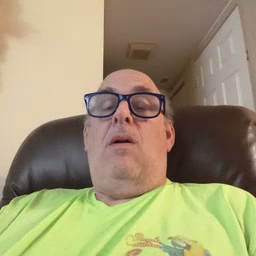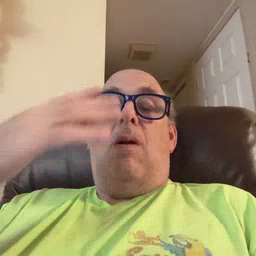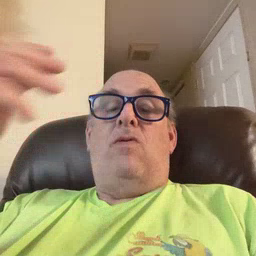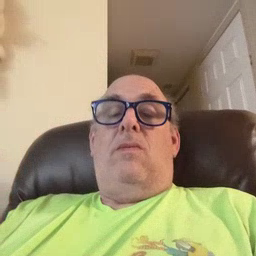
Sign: outside